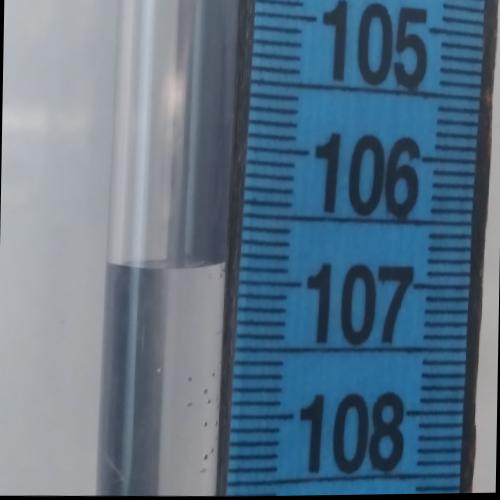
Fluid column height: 106.9 cm